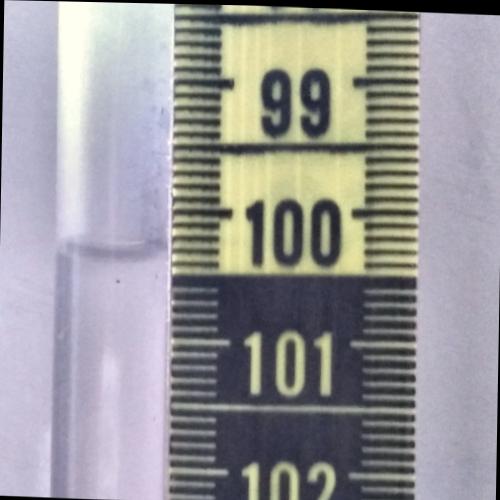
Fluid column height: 100.3 cm